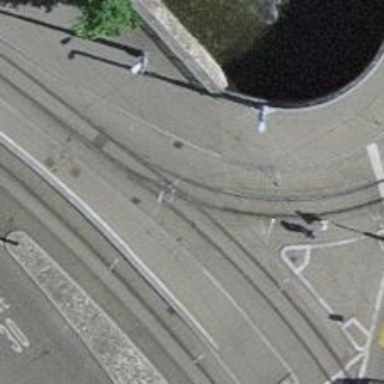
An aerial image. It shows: Tram railway with one track. The railway is electrified with contact lines.